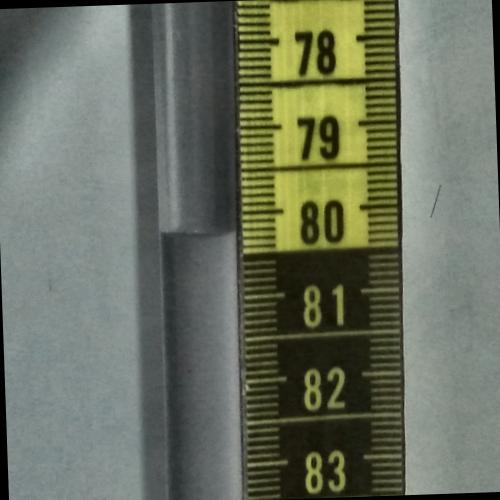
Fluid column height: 80.2 cm